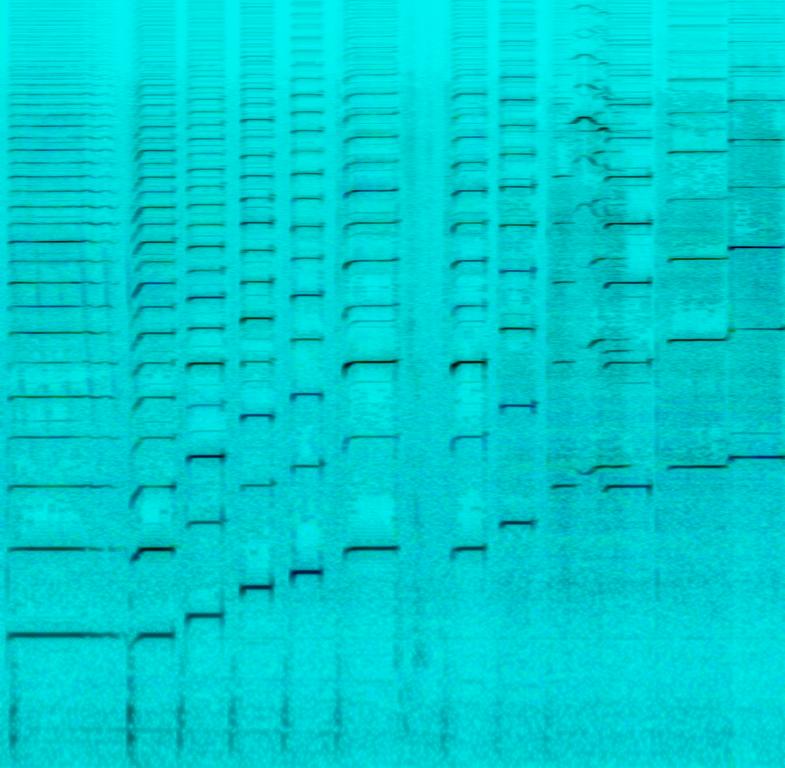
The low quality recording features a dissonant harmonica melody, followed by lag tapping, birds chirping and dog barking sounds, as it was recorded outdoors. The recording is noisy and it sounds like a tutorial.